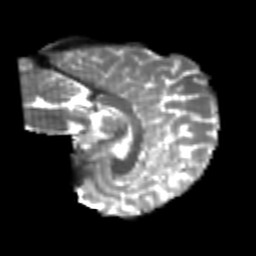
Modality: T2w
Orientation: sagittal
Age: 24
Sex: male
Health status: healthy
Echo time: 0.074 s